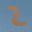
Label: 2